Interaction volume radius: 5 \u00c5
Interaction volume height: 20 \u00c5
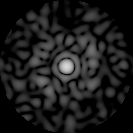
Disorder parameter: 0.8877